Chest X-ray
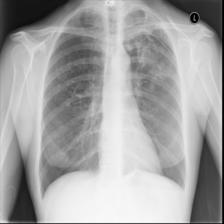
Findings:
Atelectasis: negative
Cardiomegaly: negative
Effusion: negative
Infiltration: positive
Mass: negative
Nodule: negative
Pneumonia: negative
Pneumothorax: negative
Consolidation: negative
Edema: negative
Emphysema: negative
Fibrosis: negative
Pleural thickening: negative
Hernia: negative